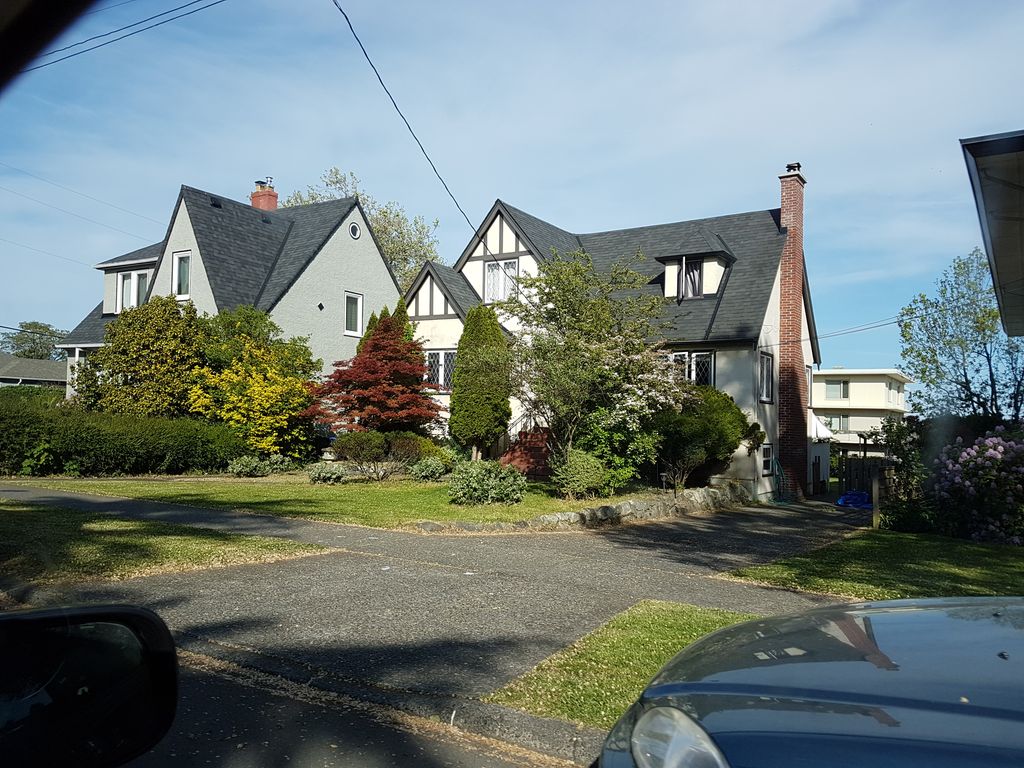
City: victoria